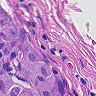
Metastatic tissue present: yes